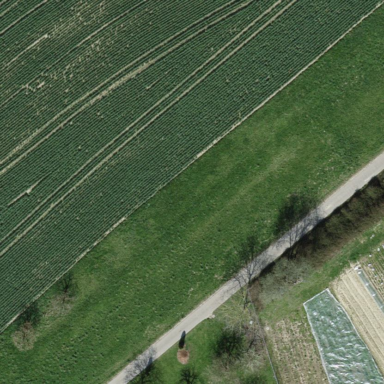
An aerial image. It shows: Orchard.